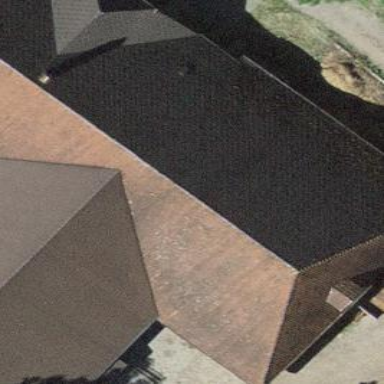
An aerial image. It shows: Farm building.